Aerial crown-view tile of a tropical tree (Barro Colorado Island, Panama), acquired 20250715:
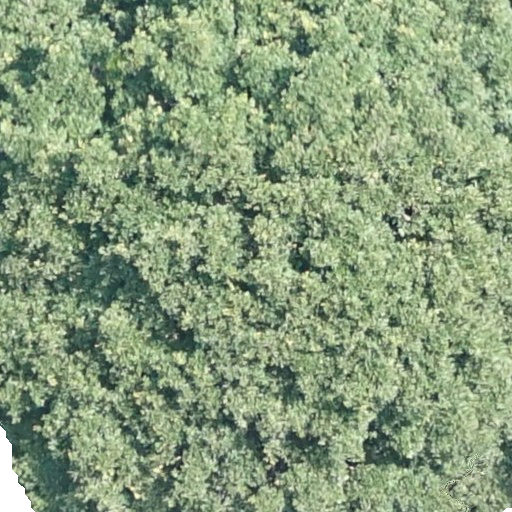
Species: Ficus obtusifolia
GBIF accepted scientific name: Ficus obtusifolia
Crown area: 680.167 m²